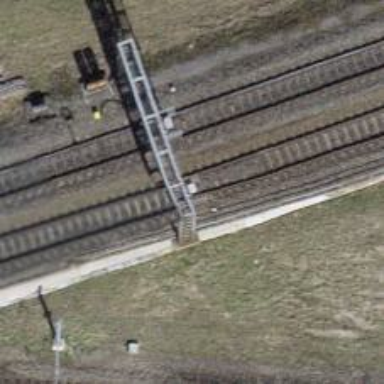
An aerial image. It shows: Railway signal.